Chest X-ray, PA view. Patient: 74 years old, sex M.
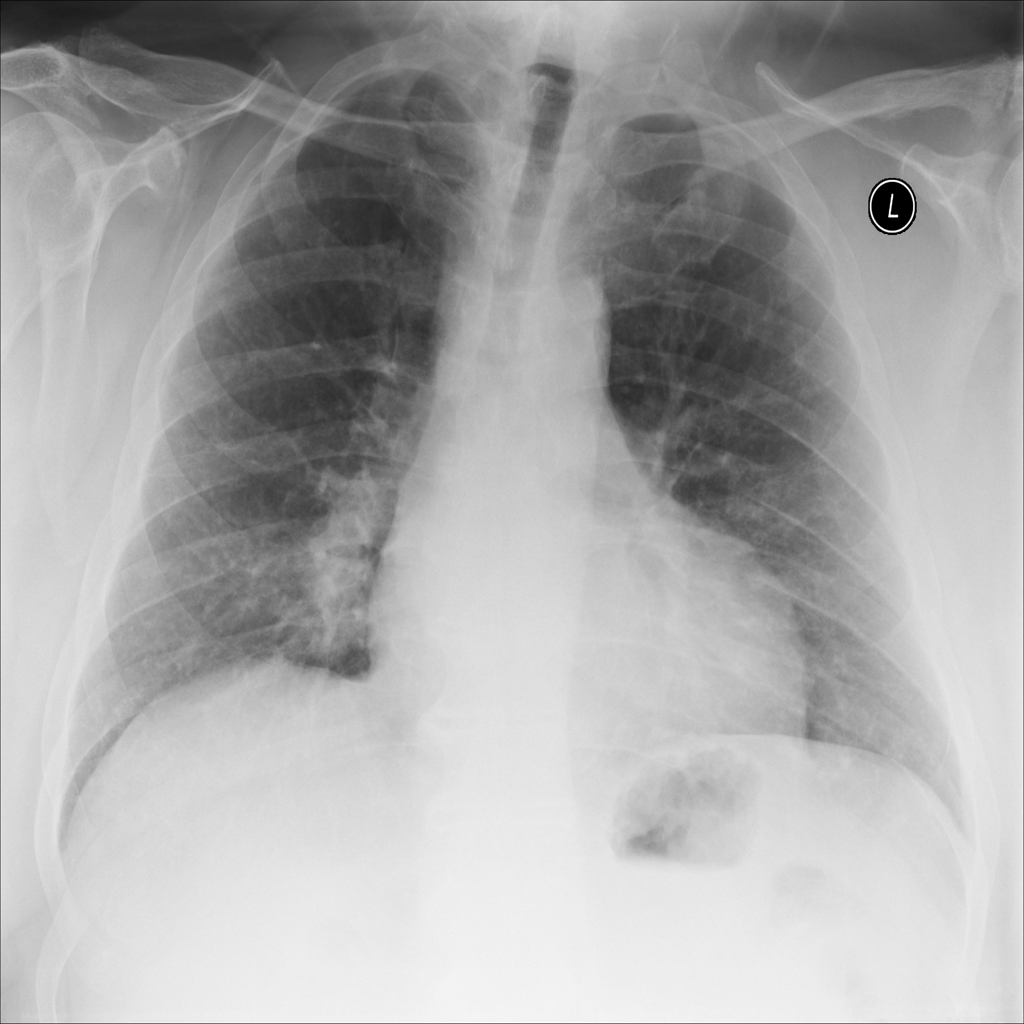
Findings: No Finding